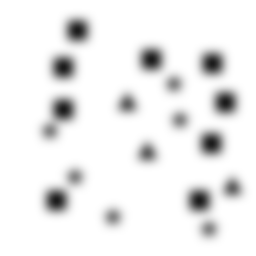
Squares: 9
Triangles: 3
Stars: 6
Total shapes: 18